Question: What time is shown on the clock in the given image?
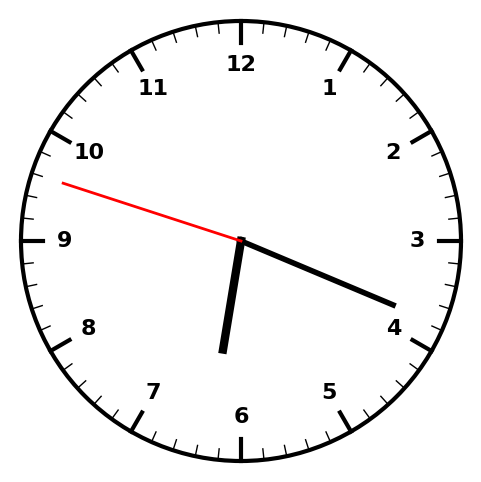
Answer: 06:18:48